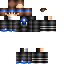
A male human skin with dark skin, wearing brown long hair dressed in a blue hoodie and black pants, featuring a closed mouth.